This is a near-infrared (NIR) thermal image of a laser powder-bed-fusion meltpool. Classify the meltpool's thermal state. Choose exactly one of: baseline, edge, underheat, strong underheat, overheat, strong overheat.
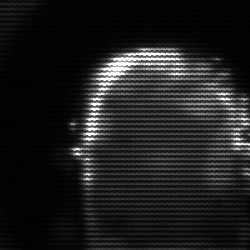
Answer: baseline